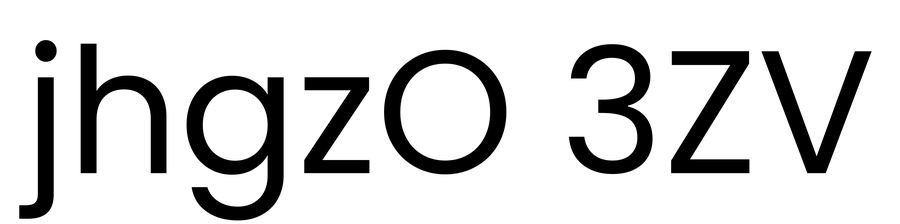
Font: Poppins-Regular